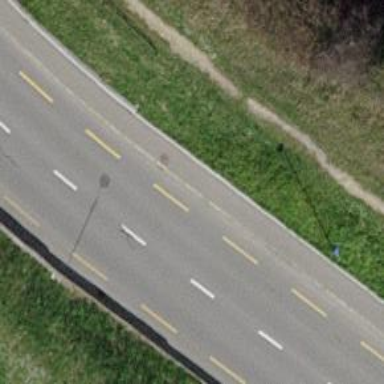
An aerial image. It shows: Tertiary road with designated cycle lane.